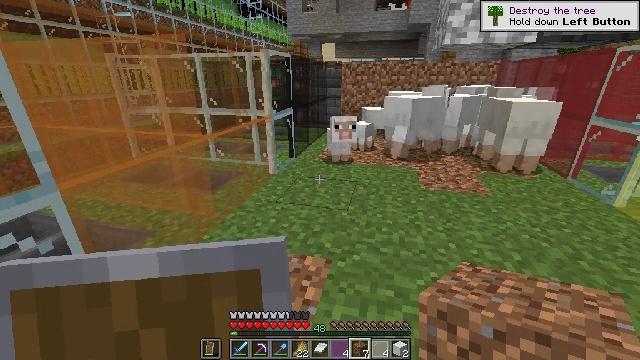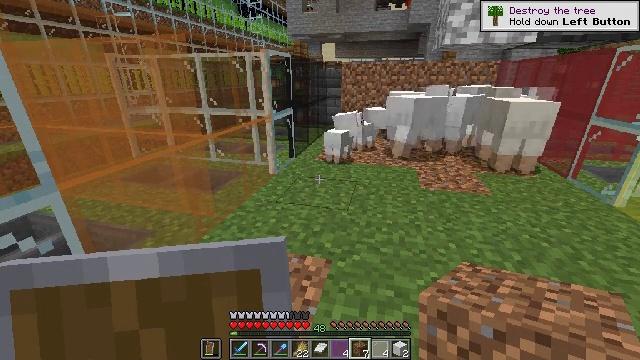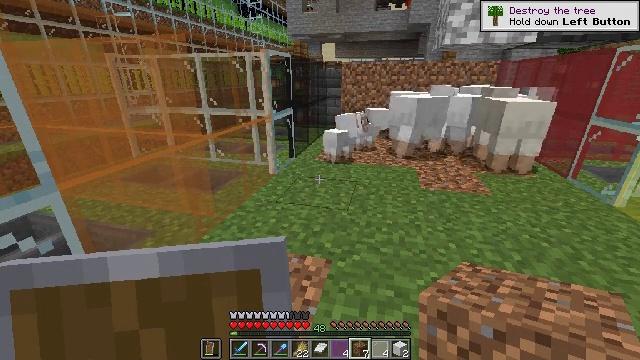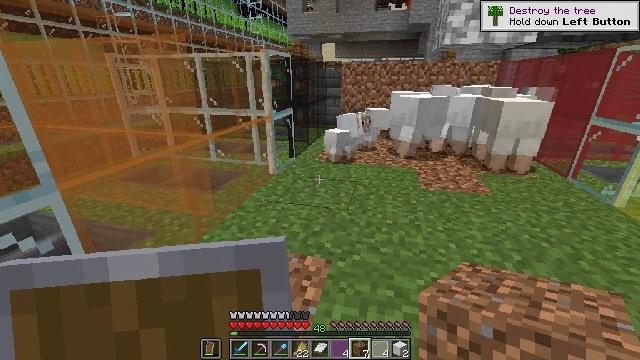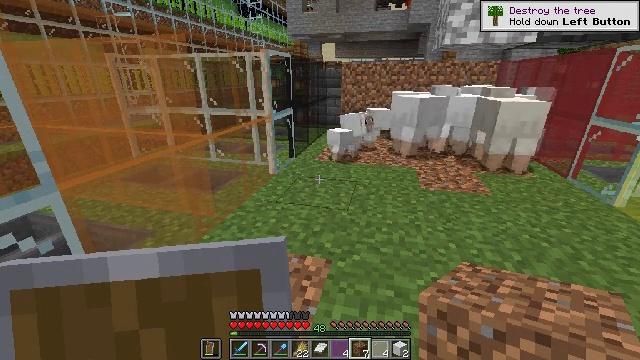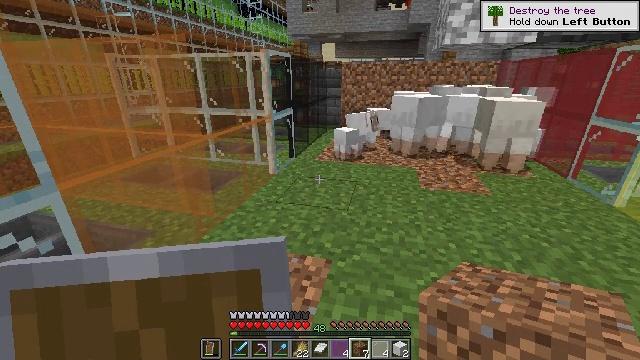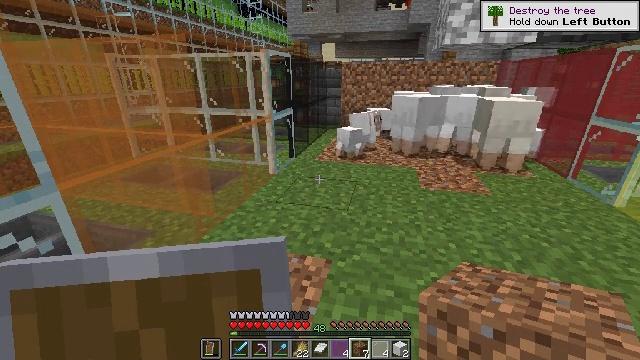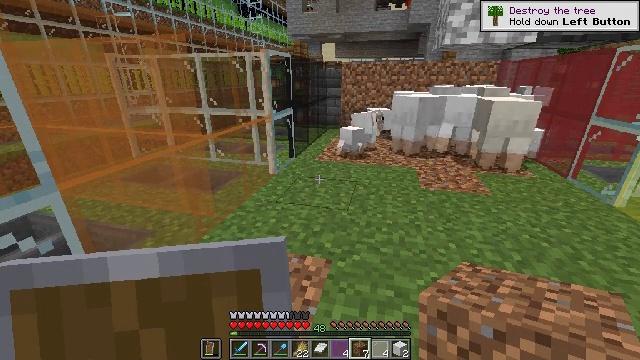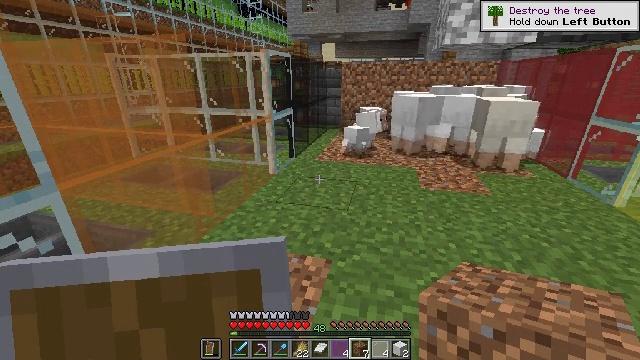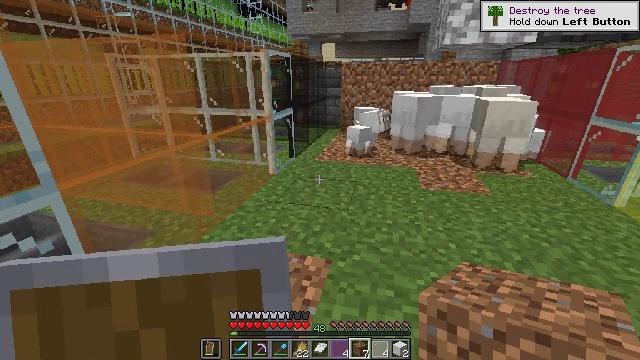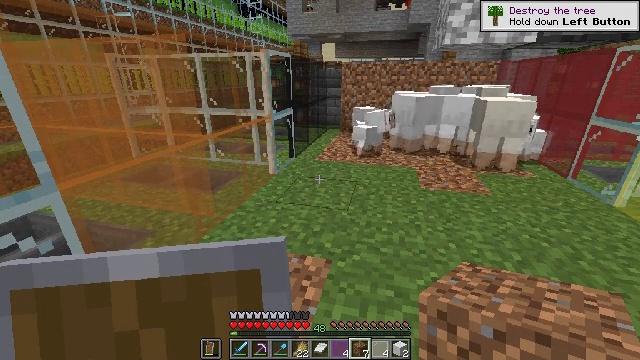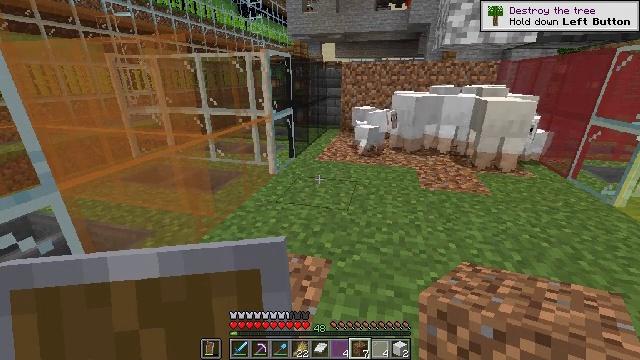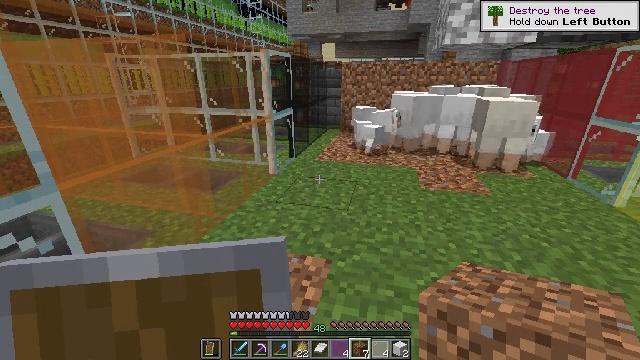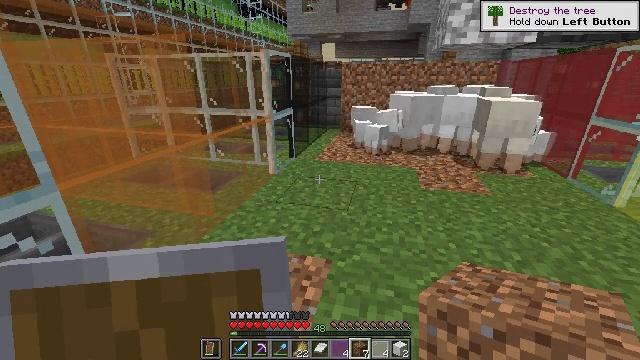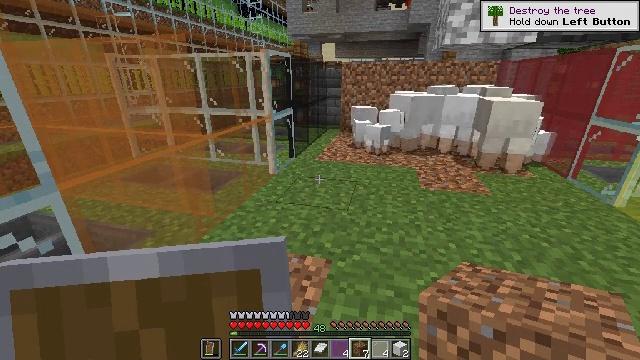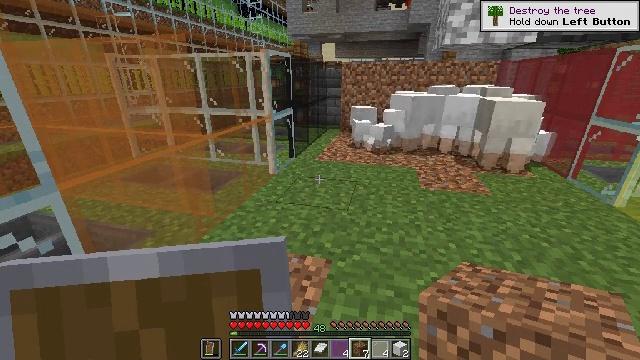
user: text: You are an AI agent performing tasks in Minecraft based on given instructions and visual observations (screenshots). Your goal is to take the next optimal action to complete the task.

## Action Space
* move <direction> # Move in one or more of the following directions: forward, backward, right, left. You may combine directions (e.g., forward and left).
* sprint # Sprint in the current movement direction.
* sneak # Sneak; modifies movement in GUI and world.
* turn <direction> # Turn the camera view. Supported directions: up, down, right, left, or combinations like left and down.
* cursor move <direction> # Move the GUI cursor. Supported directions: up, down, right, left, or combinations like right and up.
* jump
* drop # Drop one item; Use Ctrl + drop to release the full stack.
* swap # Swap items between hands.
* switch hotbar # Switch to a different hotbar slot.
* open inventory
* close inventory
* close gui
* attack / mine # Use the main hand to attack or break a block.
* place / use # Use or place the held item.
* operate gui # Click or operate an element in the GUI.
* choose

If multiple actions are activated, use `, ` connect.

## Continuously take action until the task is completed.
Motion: motion action
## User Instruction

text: Break the orange stained glass pane.
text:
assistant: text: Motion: no_op
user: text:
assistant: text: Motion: no_op
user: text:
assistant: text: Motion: no_op
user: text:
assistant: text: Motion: no_op
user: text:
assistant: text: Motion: no_op
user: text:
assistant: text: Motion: no_op
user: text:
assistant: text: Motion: no_op
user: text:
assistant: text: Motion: no_op
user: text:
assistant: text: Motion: no_op
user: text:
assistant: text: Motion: no_op
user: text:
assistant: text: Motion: no_op
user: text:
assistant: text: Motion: no_op
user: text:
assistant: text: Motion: no_op
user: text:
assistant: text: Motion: no_op
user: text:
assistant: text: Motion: no_op
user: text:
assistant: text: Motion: no_op
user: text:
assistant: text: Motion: no_op
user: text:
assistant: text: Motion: no_op
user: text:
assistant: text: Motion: no_op
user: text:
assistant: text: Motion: no_op
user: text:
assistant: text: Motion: no_op
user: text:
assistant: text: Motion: no_op
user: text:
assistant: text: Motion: no_op
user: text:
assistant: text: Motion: no_op
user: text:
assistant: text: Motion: no_op
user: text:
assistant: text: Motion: no_op
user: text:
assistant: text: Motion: no_op
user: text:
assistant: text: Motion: no_op
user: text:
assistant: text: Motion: no_op
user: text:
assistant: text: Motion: no_op